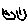
Label: smiley face